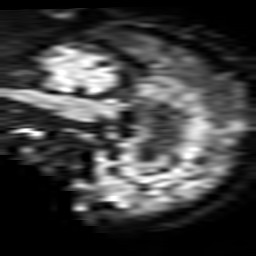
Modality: TRACE
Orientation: sagittal
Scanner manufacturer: philips
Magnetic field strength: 3 T
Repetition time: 3.714 s
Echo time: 0.059 s